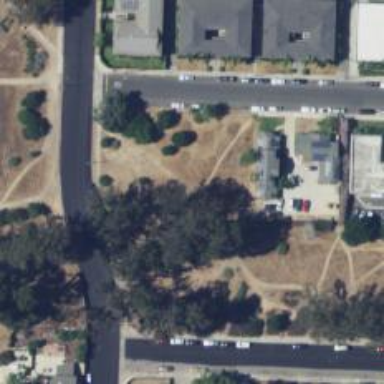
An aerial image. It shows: Path.